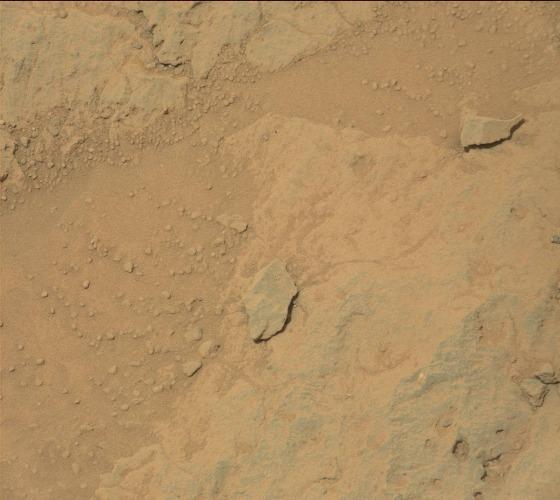
Terrain classes present: Bedrock, Gravel / Sand / Soil, Rock, Shadow